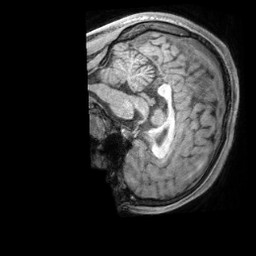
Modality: T1w
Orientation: sagittal
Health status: healthy
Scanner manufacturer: siemens
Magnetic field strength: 3 T
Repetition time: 2.4 s
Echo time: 0.00201 s